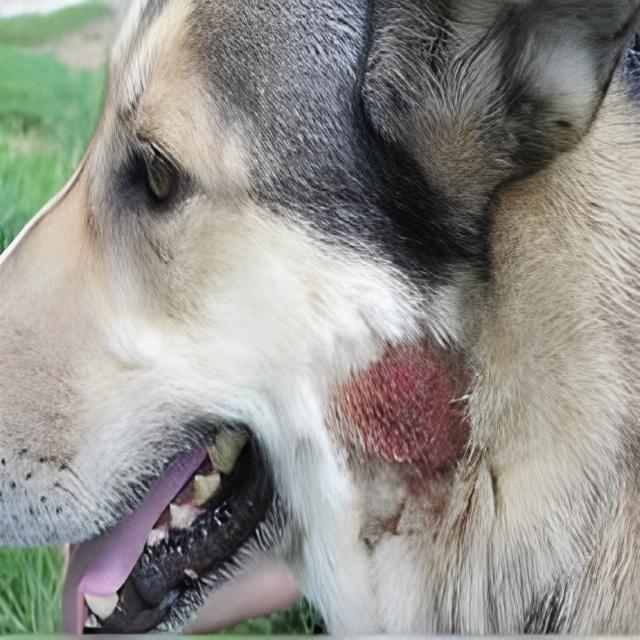
Canine dermatitis — inflammation of the skin presenting with erythema, pruritus, papules, and excoriation. May be allergic, contact, or atopic in origin.